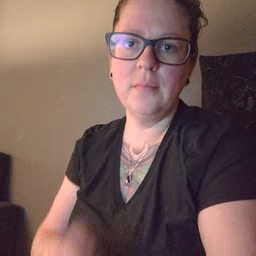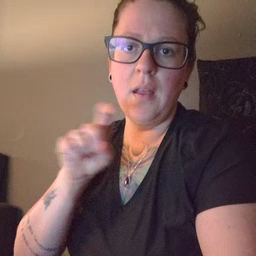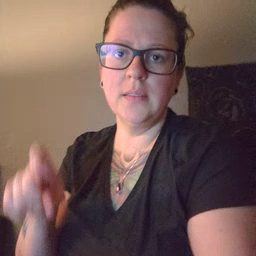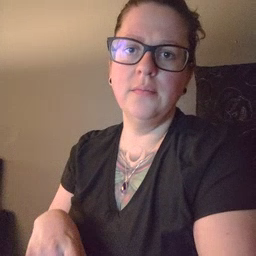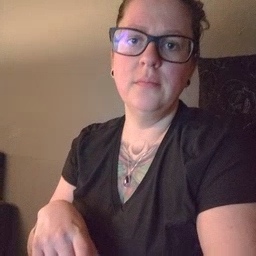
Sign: closet